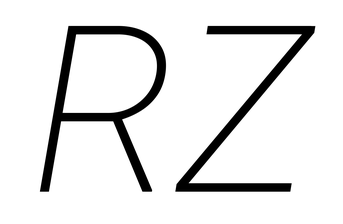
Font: Roboto-Italic_ExtraLight_Italic